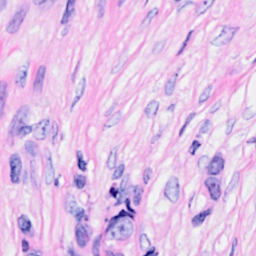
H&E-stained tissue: Breast